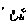
Label: smiley face